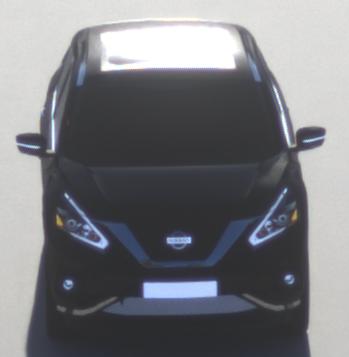
Make: Nissan
Model: Murano
Detailed model: Gen. 3 Z52
Model produced from: 2015
Doors: 5
Color: black
Road condition: dry road
Daytime: sunrise or sunset
Contrast: medium contrast